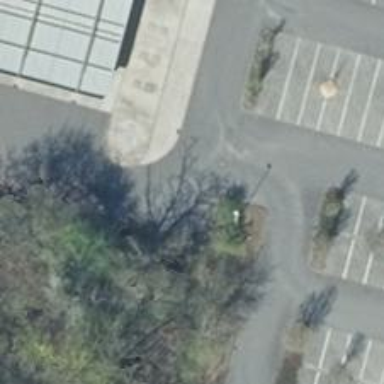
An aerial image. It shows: Paved parking aisle used as service road.